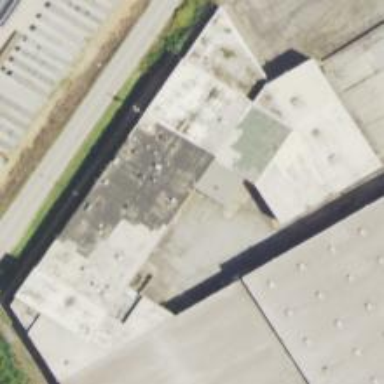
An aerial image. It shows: Warehouse.